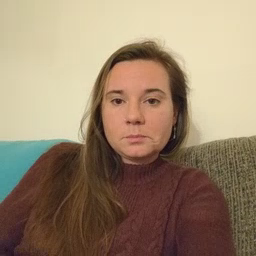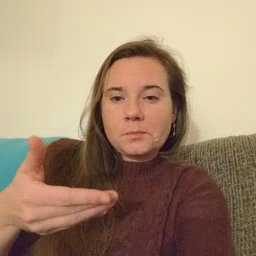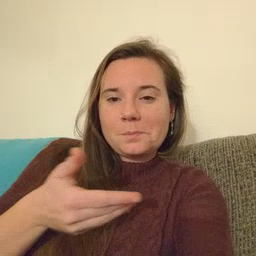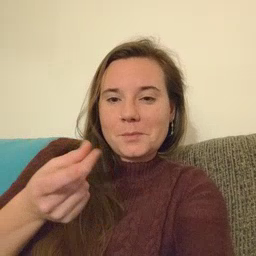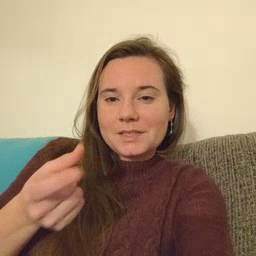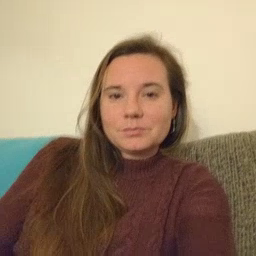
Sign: puppy